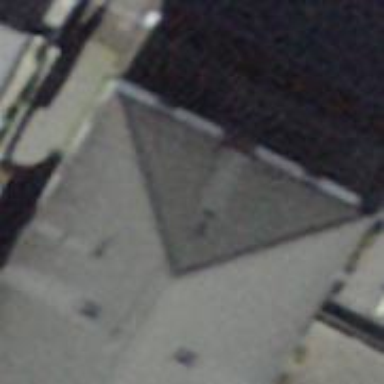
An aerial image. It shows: Police building.